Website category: auto
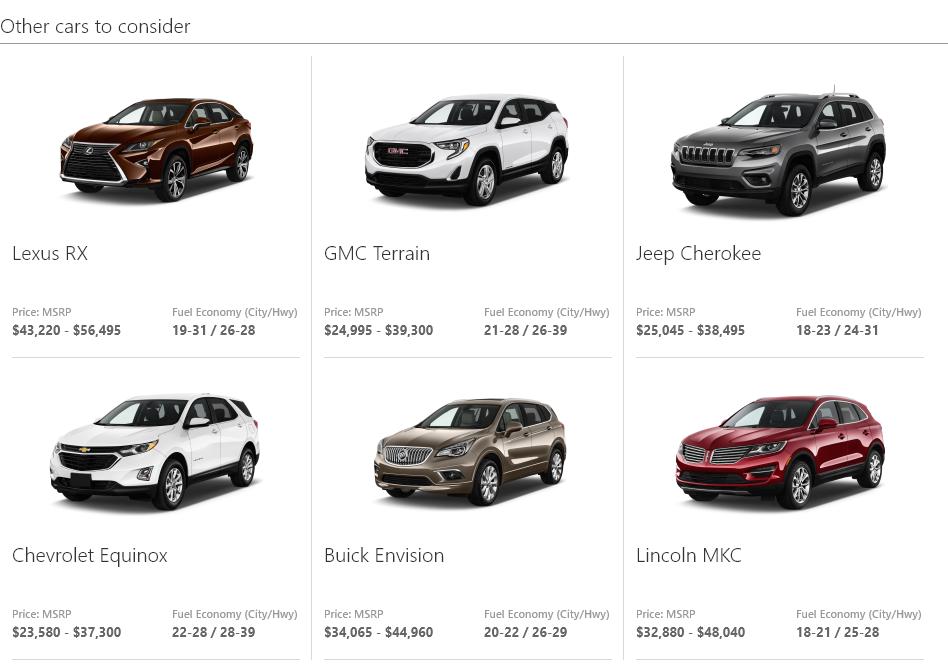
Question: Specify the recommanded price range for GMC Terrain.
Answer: $24,995 - $39,300

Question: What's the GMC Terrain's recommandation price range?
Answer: $24,995 - $39,300

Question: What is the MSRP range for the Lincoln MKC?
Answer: $32,880 - $48,040

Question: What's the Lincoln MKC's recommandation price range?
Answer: $32,880 - $48,040

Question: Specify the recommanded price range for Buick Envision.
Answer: $34,065 - $44,960

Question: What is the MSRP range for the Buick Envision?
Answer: $34,065 - $44,960

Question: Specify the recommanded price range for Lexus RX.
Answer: $43,220 - $56,495

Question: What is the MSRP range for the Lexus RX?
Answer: $43,220 - $56,495

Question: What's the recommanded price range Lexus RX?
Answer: $43,220 - $56,495

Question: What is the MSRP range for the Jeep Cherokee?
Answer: $25,045 - $38,495

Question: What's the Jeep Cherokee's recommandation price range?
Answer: $25,045 - $38,495

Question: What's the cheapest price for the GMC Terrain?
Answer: $24,995

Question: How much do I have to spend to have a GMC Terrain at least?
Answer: $24,995

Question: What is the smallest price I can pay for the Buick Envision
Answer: $34,065

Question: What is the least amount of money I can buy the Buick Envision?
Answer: $34,065

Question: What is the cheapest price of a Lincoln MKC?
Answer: $32,880

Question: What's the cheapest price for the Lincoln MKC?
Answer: $32,880

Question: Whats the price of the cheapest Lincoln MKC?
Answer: $32,880

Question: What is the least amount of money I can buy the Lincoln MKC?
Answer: $32,880

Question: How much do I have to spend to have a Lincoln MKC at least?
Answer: $32,880

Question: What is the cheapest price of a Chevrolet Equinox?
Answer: $23,580

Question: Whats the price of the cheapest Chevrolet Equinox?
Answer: $23,580

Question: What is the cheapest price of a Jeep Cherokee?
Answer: $25,045

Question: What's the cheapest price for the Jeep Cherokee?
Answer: $25,045

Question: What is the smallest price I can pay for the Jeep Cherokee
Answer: $25,045

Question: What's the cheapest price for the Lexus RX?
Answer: $43,220

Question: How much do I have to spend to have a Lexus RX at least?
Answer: $43,220

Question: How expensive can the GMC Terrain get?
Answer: $39,300

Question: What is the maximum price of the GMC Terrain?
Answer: $39,300

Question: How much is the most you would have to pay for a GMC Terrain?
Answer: $39,300

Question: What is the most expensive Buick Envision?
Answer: $44,960

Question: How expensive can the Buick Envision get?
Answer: $44,960

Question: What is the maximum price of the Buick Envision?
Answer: $44,960

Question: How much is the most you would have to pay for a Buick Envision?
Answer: $44,960

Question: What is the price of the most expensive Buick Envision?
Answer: $44,960

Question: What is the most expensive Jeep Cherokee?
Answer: $38,495

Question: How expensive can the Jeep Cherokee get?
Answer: $38,495

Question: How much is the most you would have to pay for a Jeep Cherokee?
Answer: $38,495

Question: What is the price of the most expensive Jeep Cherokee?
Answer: $38,495

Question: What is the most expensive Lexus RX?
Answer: $56,495

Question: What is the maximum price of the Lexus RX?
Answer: $56,495

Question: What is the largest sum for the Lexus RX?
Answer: $56,495

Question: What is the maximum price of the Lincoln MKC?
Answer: $48,040

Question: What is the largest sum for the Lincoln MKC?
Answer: $48,040

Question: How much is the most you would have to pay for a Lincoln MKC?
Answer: $48,040

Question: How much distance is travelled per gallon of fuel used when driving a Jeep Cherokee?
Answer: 18-23 / 24-31

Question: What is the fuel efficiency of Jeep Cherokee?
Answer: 18-23 / 24-31

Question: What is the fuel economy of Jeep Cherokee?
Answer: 18-23 / 24-31

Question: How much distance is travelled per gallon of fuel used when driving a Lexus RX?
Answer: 19-31 / 26-28

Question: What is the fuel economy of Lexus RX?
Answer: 19-31 / 26-28

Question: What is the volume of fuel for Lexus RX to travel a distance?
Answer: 19-31 / 26-28

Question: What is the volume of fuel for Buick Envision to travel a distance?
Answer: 20-22 / 26-29

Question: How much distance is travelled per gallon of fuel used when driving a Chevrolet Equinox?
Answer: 22-28 / 28-39

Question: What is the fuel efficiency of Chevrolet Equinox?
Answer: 22-28 / 28-39

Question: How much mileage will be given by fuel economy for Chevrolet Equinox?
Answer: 22-28 / 28-39

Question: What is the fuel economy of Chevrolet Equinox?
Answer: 22-28 / 28-39

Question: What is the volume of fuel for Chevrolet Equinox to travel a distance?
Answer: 22-28 / 28-39

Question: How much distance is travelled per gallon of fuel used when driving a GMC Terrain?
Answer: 21-28 / 26-39

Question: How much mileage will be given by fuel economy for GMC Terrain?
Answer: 21-28 / 26-39

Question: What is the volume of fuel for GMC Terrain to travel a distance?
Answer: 21-28 / 26-39

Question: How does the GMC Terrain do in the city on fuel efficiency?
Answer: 21-28

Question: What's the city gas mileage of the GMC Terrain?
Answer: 21-28

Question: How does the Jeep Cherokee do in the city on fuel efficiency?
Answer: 18-23

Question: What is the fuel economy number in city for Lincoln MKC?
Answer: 18-21